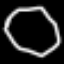
Label: octagon